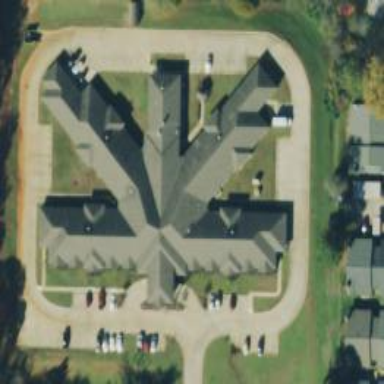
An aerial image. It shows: Nursing home building.